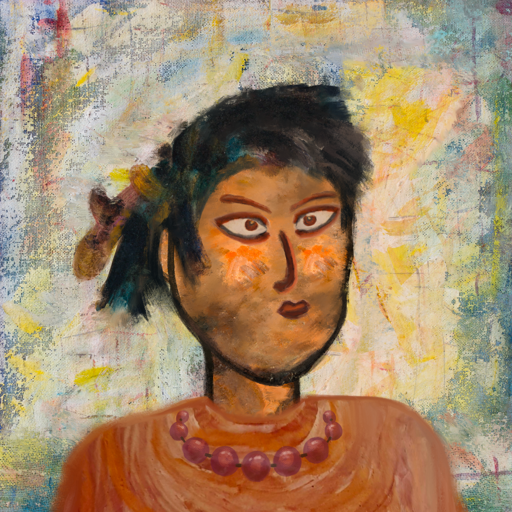
Background: Irani, Head And Neck Side: Gypsy_Queen, Face Side: Roy_Bahadur, Bust: Pious_Lady, Hair Side: Pipe, Head Accessory: Blank, Second Necklace: Blank, Necklace: Irani_2, Baby: Blank